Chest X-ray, PA view. Patient: 49 years old, sex F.
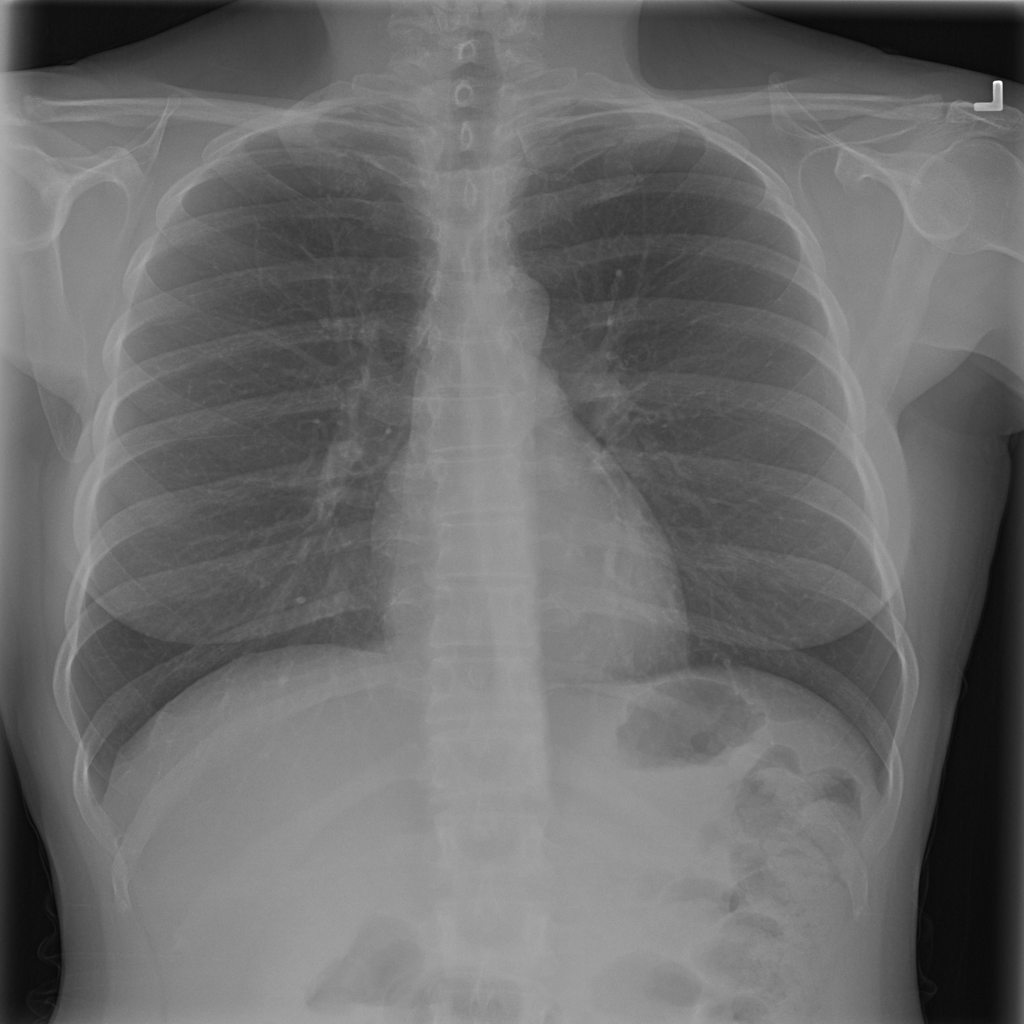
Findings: Pneumothorax